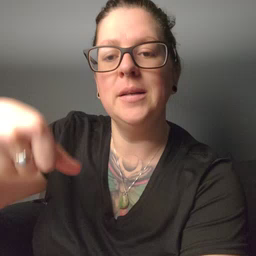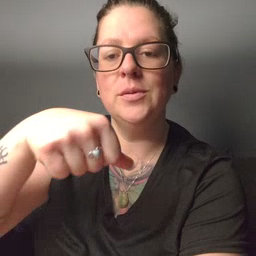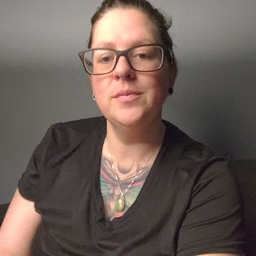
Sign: puzzle